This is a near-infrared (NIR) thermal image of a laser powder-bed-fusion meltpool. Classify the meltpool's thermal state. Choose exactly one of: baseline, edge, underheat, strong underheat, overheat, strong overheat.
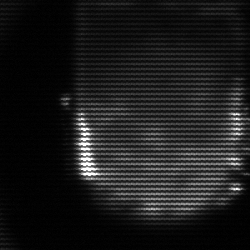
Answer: baseline